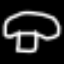
Label: mushroom